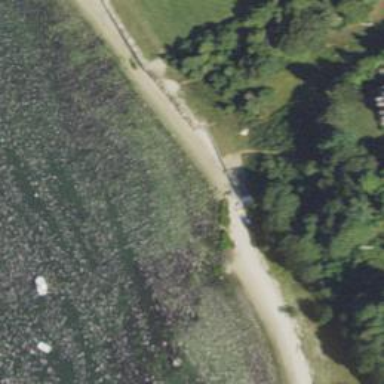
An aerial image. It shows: Sandy beach.